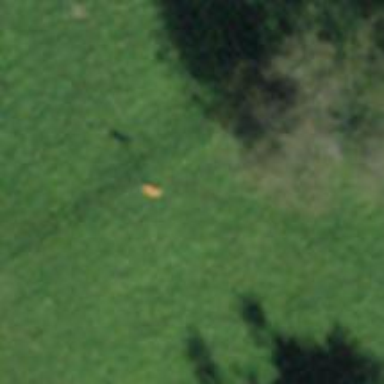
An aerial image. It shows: Pole supporting roof covering pipeline marker.